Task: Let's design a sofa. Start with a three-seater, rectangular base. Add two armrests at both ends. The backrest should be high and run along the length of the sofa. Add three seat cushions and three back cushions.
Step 376:
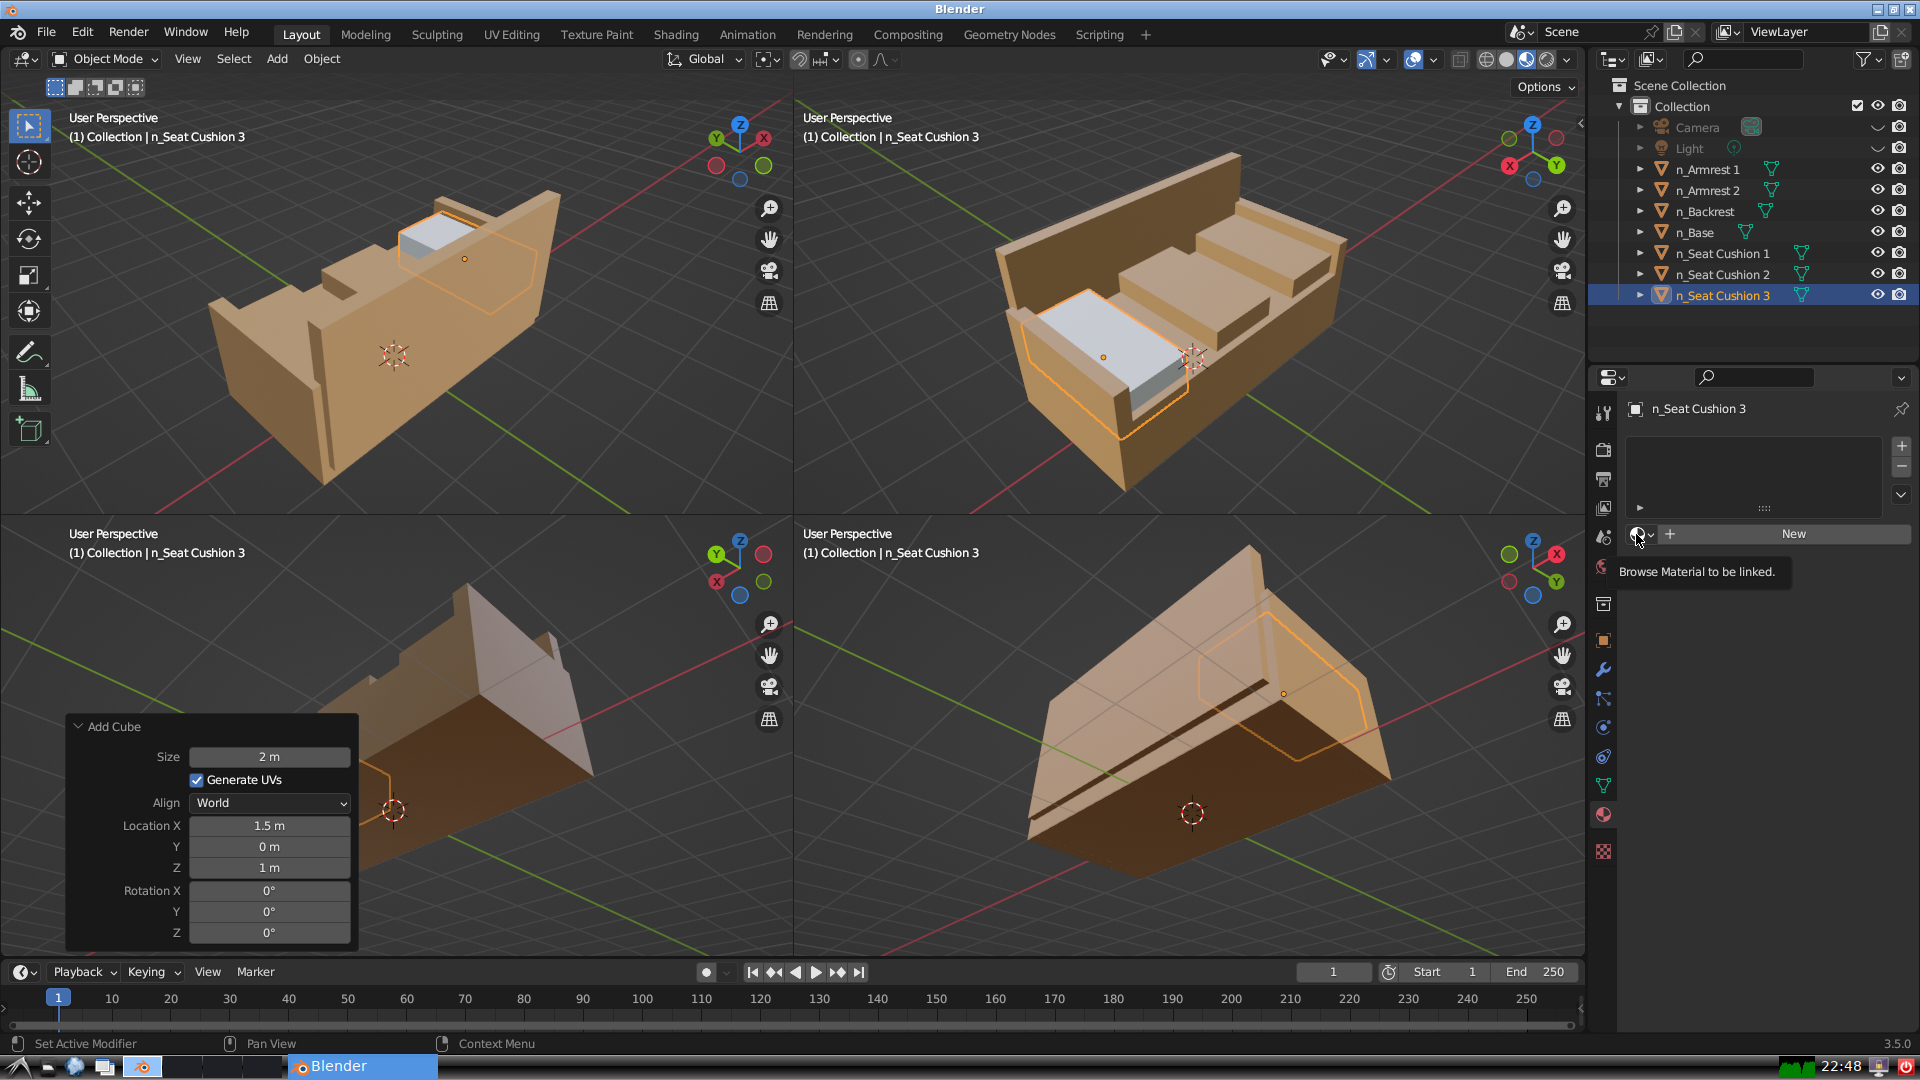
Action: click: no